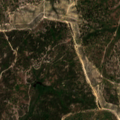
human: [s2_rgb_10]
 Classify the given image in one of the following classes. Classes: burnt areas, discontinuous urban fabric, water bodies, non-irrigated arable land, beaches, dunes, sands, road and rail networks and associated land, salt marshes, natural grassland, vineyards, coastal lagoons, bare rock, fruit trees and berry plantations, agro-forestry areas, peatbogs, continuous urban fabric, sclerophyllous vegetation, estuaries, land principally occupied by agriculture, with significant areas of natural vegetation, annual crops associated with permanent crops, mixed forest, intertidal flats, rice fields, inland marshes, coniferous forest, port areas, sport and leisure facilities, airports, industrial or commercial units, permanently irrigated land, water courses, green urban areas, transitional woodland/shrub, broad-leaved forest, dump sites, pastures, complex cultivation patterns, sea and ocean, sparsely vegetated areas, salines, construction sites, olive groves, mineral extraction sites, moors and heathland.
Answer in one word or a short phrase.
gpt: continuous urban fabric